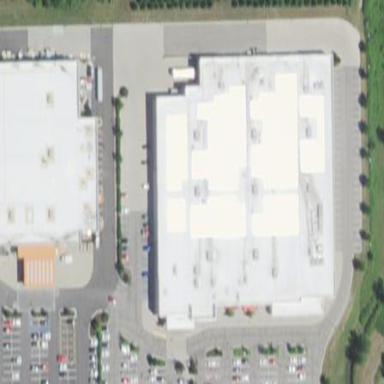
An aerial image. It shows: Department store building.